Field crop: maize
Growth stage: 2
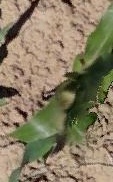
Species: maize